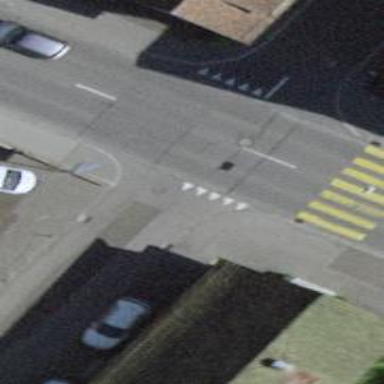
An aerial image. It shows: Road with "give way" sign.